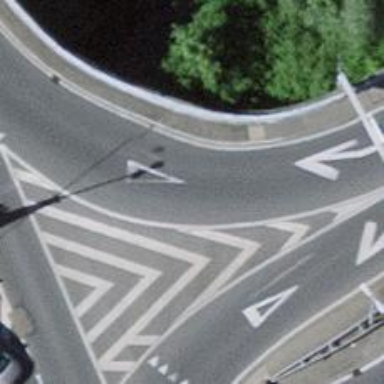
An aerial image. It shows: Road with "give way" sign.